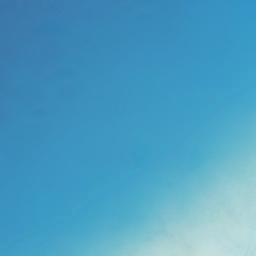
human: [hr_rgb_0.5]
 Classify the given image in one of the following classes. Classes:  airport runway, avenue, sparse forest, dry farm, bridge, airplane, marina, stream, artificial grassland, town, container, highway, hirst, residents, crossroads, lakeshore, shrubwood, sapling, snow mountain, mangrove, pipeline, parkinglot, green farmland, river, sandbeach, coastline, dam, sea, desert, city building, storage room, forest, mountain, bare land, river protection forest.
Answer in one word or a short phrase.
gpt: sea